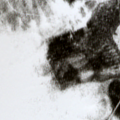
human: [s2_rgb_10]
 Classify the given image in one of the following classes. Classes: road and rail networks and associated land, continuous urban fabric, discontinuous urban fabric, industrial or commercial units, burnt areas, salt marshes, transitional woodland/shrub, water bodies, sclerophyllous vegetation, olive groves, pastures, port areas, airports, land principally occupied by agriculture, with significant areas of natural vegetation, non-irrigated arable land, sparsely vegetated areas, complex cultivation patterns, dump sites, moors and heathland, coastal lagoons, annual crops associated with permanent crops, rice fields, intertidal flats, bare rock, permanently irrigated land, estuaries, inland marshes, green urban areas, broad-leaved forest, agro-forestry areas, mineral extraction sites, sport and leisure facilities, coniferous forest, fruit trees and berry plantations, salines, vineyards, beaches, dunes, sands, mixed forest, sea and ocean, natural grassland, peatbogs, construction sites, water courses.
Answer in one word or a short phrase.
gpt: coniferous forest, mixed forest, transitional woodland/shrub, peatbogs